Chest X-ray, PA view. Patient: 34 years old, sex M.
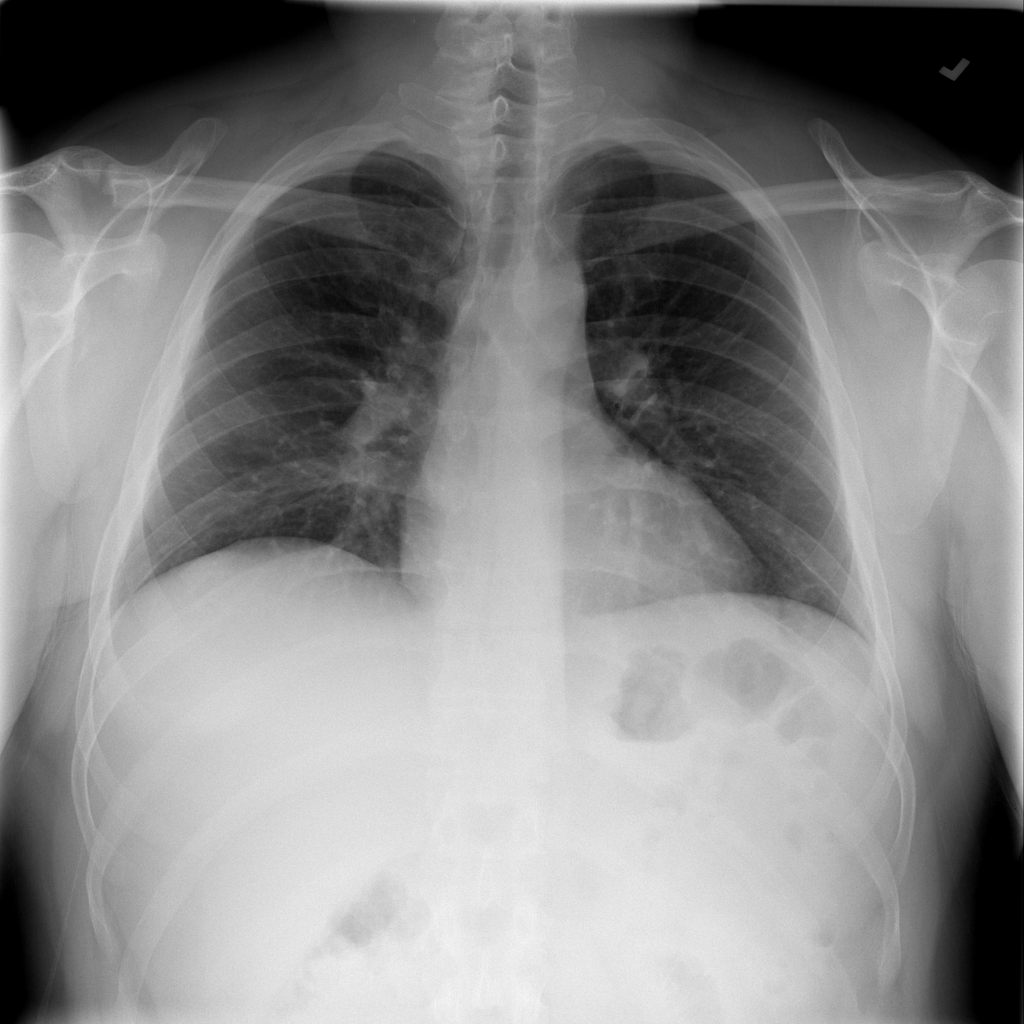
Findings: No Finding